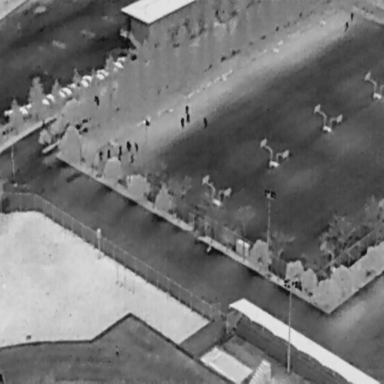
There are 27 objects shown in the infrared image, including 13 People, and 14 Cars.